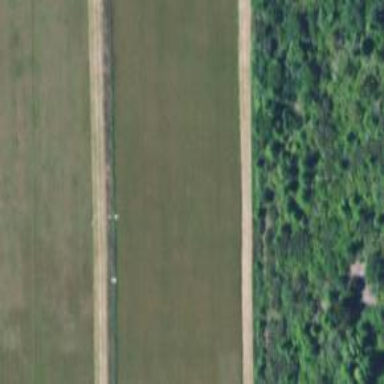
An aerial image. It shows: Farmland where cranberries are grown.